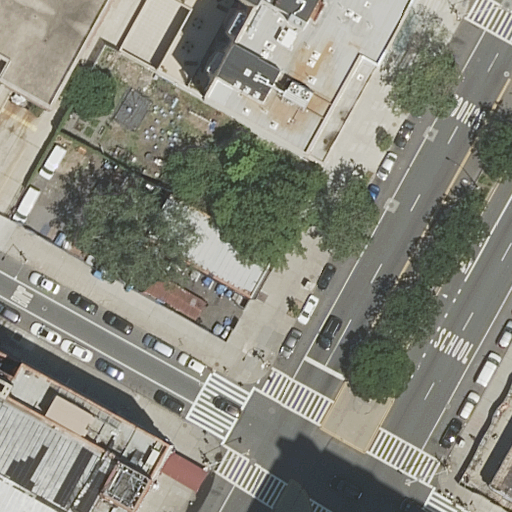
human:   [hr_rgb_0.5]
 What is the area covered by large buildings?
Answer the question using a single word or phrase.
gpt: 3013m2

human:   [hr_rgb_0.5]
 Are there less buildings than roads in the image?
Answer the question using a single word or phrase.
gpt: no

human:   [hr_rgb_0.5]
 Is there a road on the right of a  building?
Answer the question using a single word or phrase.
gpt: yes

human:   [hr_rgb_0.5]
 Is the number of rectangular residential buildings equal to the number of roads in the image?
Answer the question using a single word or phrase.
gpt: no

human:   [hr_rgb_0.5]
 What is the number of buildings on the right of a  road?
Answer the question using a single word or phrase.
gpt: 1

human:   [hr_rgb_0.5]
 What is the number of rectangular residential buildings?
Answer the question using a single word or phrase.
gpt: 4

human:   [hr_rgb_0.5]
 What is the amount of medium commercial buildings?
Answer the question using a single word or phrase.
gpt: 0

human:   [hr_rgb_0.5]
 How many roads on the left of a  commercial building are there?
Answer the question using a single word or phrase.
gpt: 0

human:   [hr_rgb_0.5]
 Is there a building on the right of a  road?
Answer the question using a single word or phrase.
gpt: yes

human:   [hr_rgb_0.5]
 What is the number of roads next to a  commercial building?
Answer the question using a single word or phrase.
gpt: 0

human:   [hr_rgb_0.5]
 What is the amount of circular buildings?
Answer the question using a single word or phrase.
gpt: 0

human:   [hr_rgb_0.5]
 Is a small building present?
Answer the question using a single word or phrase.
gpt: yes

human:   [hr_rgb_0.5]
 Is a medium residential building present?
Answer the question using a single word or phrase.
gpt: yes

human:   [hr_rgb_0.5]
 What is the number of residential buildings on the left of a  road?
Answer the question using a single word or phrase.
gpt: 3

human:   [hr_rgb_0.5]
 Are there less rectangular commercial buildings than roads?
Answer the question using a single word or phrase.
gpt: yes

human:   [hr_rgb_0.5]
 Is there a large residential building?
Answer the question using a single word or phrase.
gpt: yes

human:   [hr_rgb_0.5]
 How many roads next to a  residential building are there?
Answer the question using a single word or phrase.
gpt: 5

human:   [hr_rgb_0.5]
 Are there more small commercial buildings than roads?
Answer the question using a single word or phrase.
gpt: no

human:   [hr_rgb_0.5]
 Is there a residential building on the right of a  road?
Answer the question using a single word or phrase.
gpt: yes

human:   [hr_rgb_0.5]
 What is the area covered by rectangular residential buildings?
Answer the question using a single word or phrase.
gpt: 1981m2

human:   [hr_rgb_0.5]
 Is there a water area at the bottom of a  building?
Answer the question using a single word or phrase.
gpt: no

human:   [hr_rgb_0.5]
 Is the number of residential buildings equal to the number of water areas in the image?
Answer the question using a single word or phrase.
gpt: no

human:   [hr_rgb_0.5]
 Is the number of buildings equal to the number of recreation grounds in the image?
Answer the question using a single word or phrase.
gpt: no

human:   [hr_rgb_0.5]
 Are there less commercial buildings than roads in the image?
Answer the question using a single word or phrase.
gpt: yes

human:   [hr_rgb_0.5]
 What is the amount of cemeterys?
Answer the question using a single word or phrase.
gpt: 0

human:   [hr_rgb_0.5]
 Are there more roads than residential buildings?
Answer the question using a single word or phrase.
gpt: yes

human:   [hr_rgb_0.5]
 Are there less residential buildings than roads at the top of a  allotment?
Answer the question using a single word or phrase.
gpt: no

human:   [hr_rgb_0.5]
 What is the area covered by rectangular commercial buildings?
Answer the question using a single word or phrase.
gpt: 0m2

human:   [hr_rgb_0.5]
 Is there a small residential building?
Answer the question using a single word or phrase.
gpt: yes

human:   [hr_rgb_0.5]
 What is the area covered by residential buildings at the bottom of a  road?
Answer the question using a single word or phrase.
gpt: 701m2

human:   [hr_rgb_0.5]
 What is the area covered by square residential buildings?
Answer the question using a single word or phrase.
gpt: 0m2

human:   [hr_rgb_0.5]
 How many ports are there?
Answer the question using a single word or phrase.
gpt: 0

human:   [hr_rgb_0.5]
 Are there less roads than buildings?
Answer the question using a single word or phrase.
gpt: no

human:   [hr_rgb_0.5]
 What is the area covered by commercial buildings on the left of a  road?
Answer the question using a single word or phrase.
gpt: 0m2

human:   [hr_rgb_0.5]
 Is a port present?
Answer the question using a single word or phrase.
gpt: no

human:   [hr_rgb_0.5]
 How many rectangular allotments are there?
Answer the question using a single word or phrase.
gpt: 0